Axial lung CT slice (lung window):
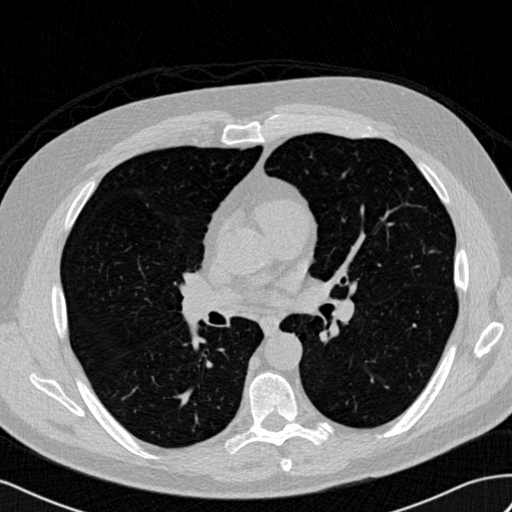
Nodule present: no